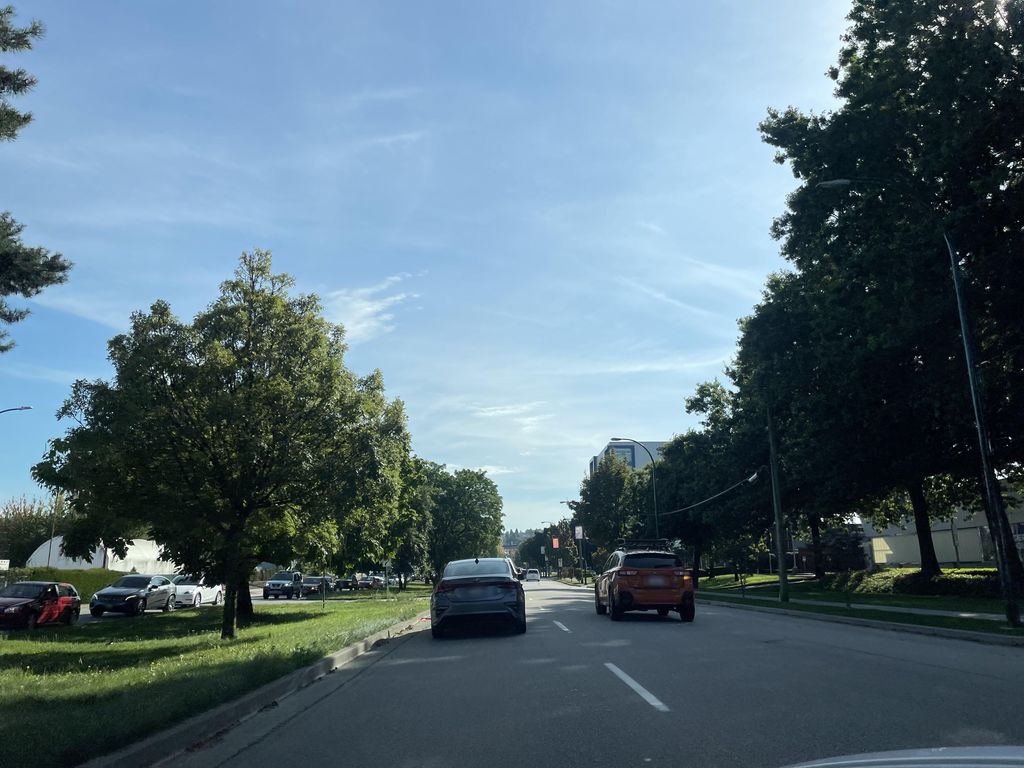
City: vancouver